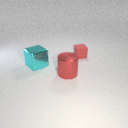
large cyan metal cube to the left of small red rubber cube